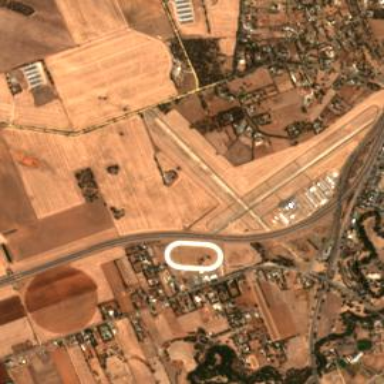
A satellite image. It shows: Runway at airport.